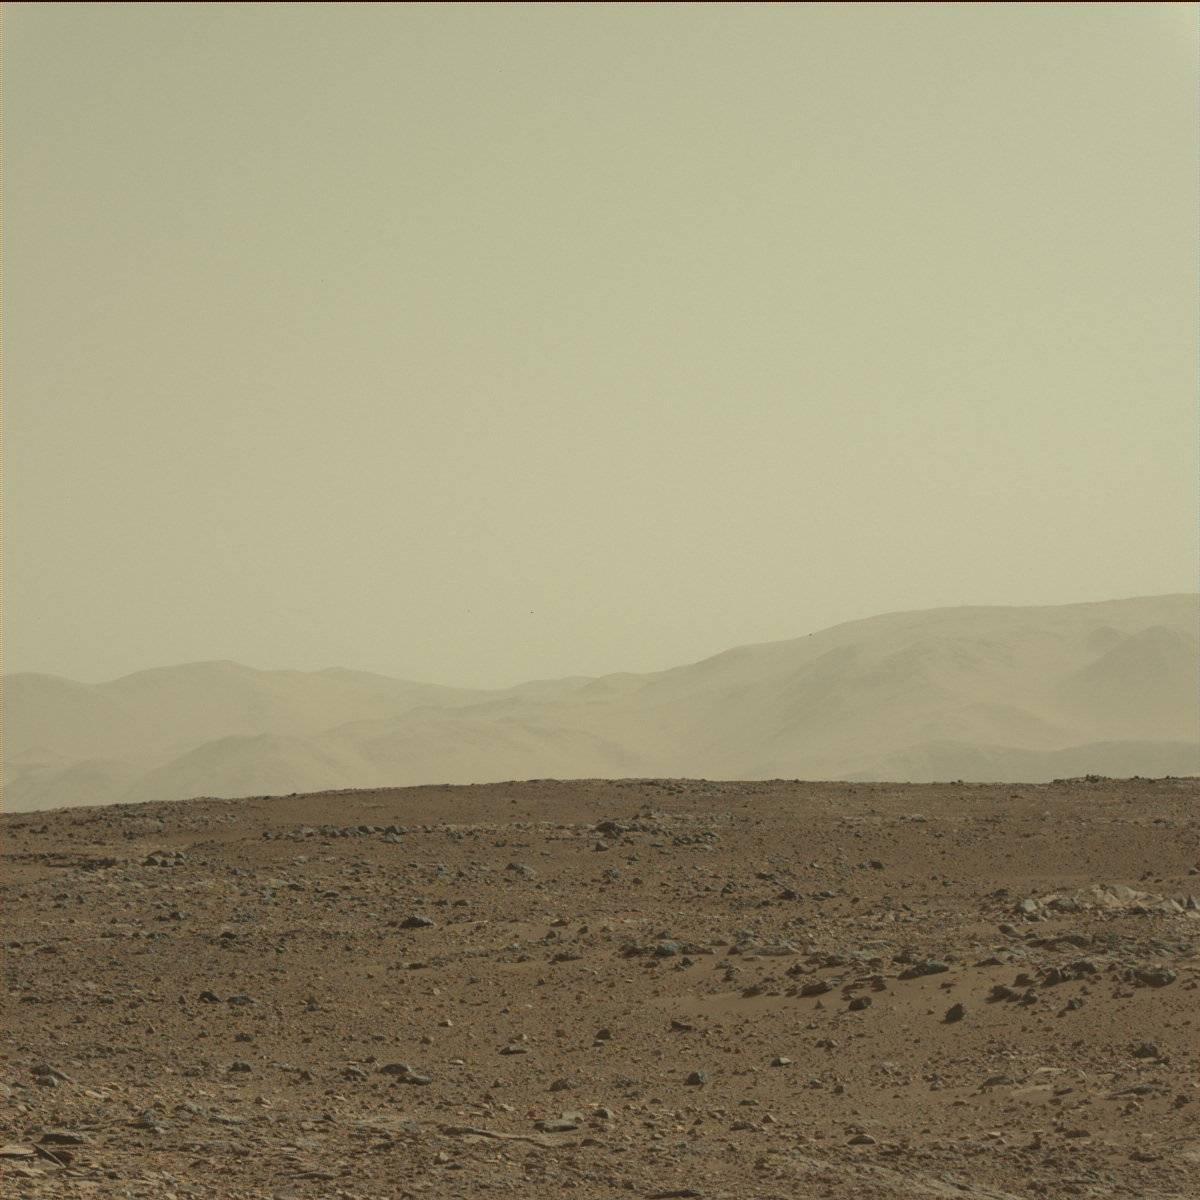
Terrain classes present: Bedrock, Ridge, Sand / Soil, Sky